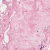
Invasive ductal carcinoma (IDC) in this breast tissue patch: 0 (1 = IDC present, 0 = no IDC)